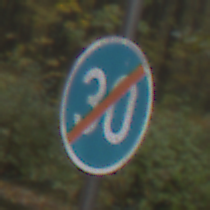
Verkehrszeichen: EndeMindestgeschwindigkeit
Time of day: MorningAfternoon
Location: Outdoor (Nature)
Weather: Overcast
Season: Autumn
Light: Natural